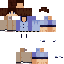
A male human skin with medium skin, wearing brown long hair dressed in a blue hoodie and brown pants, featuring a closed mouth.